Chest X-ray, AP view. Patient: 36 years old, sex M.
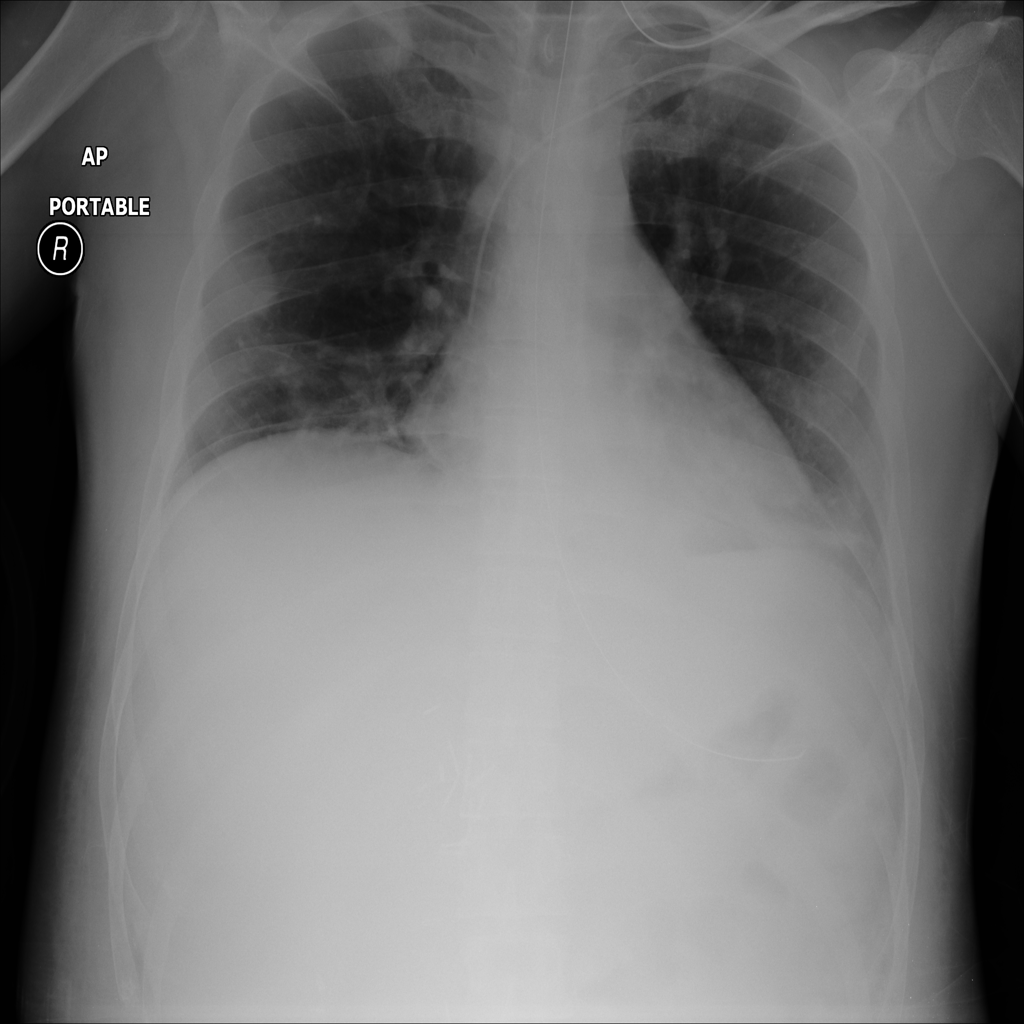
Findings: Mass